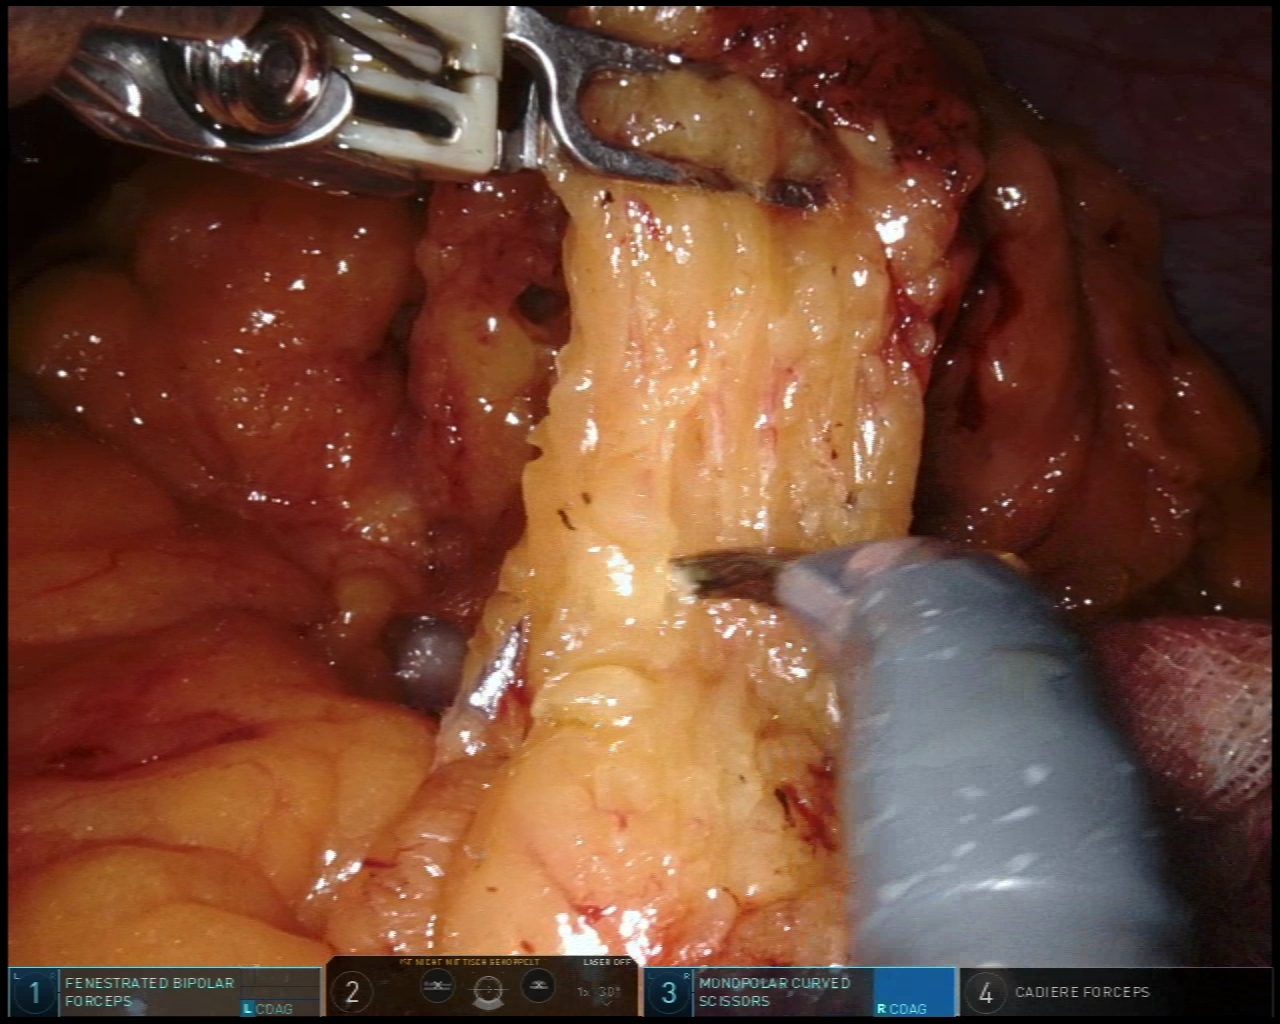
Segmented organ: stomach
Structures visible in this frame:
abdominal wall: yes
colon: no
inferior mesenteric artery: no
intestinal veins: no
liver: no
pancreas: no
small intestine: no
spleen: no
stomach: yes
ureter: no
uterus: no
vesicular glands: no